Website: lowes
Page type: billing-address
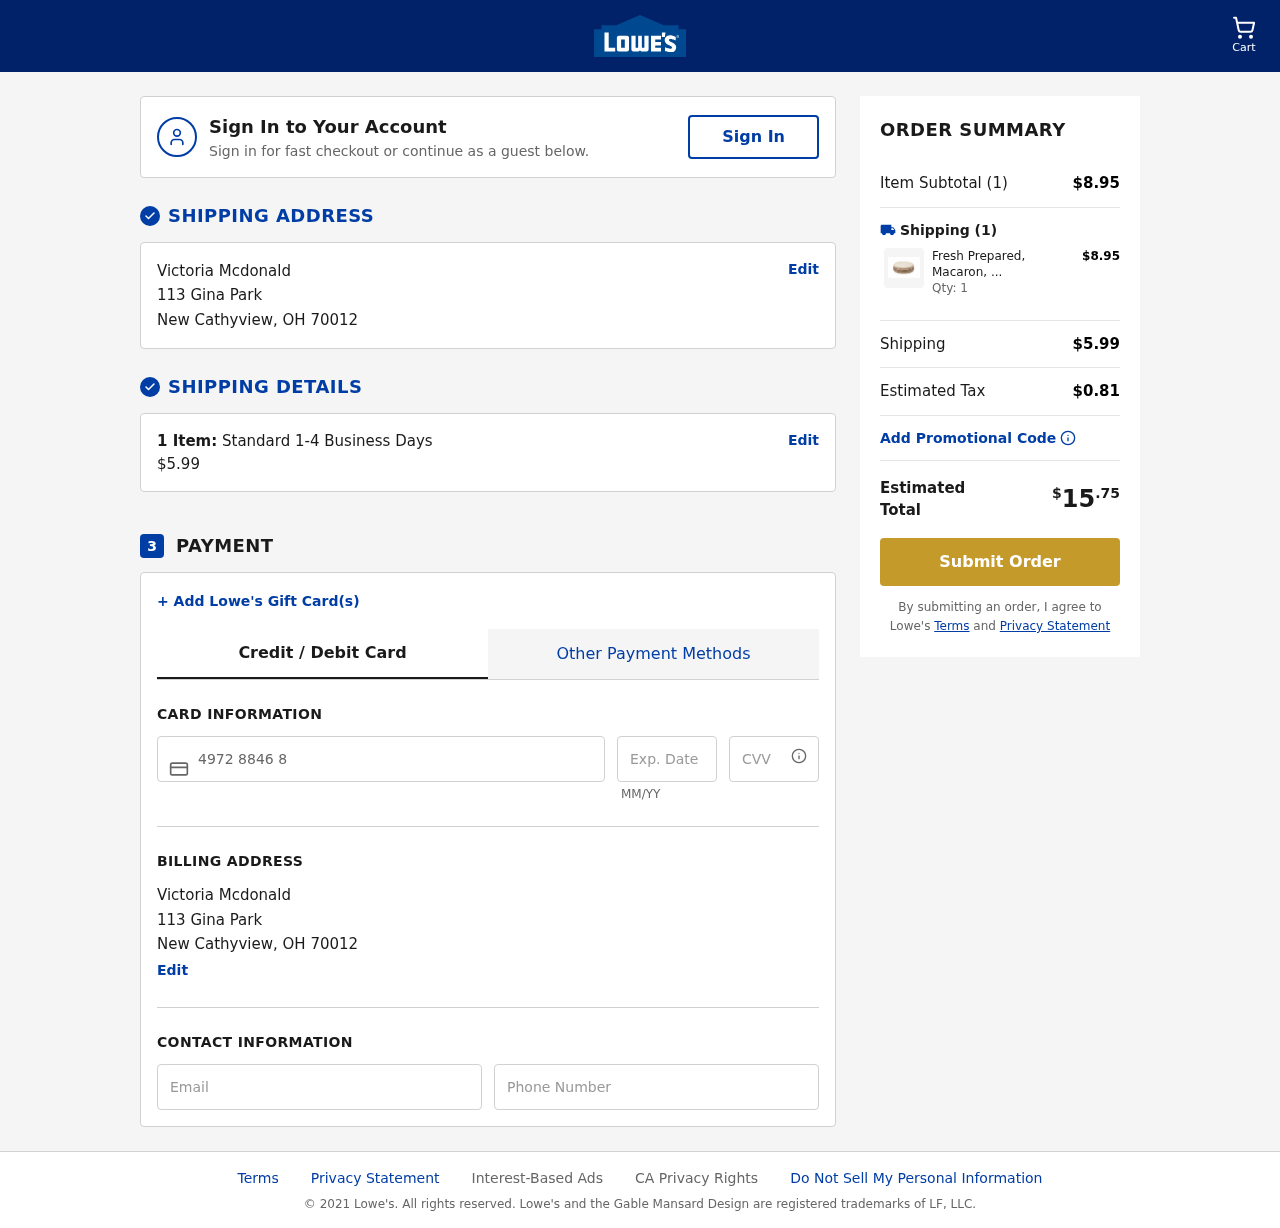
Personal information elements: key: PII_CARD_CVV
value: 730
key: PII_CARD_EXPIRY
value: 12/26
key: PII_CARD_NUMBER
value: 4972 8846 8840 8973
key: PII_CITY
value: New Cathyview
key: PII_EMAIL
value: vmcdonald@hotmail.com
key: PII_FULLNAME
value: Victoria Mcdonald
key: PII_PHONE
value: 8516652582
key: PII_POSTCODE
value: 70012
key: PII_STATE_ABBR
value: OH
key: PII_STREET
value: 113 Gina Park
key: PII_FULLNAME2
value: Victoria Mcdonald
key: PII_STREET2
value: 113 Gina Park
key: PII_CITY2
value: New Cathyview
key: PII_STATE_ABBR2
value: OH
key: PII_POSTCODE2
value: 70012
Product elements: key: PRODUCT1_NAME
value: Fresh Prepared, Macaron, Salted Caramel, 1.9 Oz (3 count)
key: PRODUCT1_PRICE
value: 8.95
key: PRODUCT1_QUANTITY
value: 1
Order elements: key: ORDER_NUM_ITEMS
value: Cart
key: ORDER_NUM_ITEMS
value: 1 Item:
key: ORDER_NUM_ITEMS
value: Item Subtotal (1)
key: ORDER_SHIPPING_COST
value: $5.99
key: ORDER_SUBTOTAL
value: $8.95
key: ORDER_TAX
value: $0.81
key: ORDER_TOTAL
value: $15.75